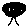
Label: tree